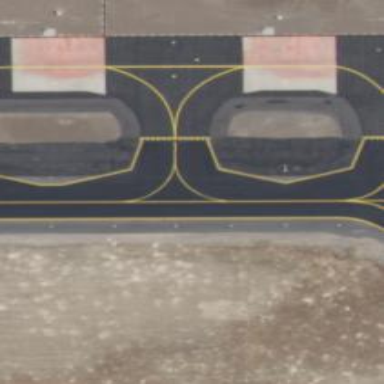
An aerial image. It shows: Image of taxiway at airport.